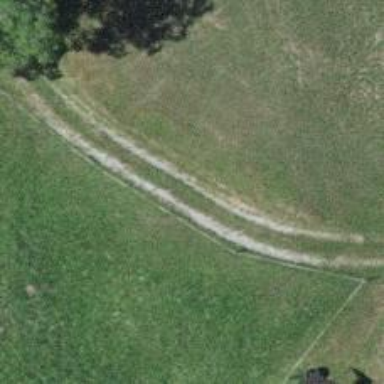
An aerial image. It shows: Track with grade5 tracktype.